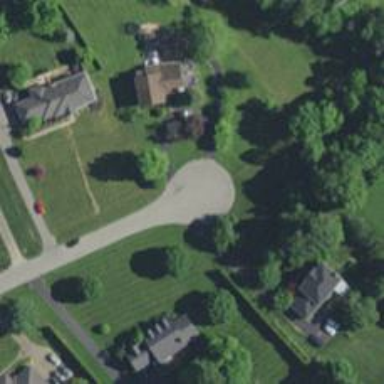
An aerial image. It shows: Turning circle on the road.